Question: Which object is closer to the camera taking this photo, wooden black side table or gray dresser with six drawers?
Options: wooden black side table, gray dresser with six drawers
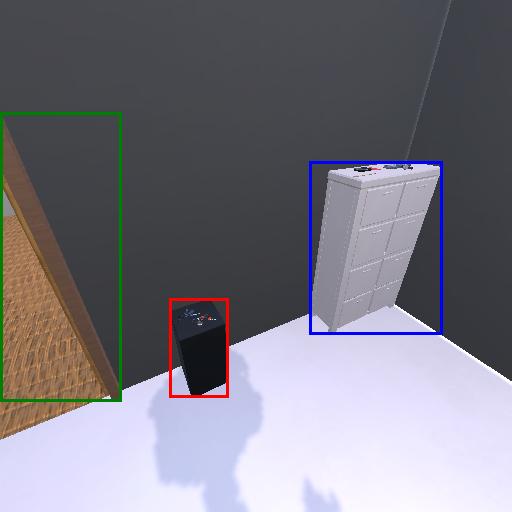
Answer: wooden black side table